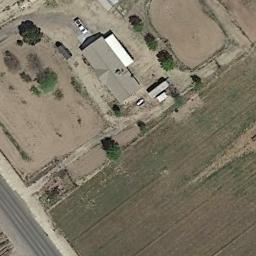
Label: residential